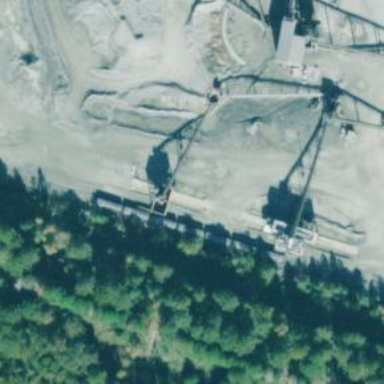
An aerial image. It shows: Rail spur service used for transporting aggregate.